Question: I am very beginner level and I try to do some data processing. I have data set from Stack Exchange Dump Set. I want to convert xml files to csv by using pyspark.
I did the following steps in Databricks notebook but I have table fool of nulls.
This is 'PostHistory.xml':
'''
<?xml version="1.0" encoding="UTF-8"?>
-<posthistory>
<row ContentLicense="CC BY-SA 3.0" Text="Basically, the title says it all: is there anything that definitely confirms that Svidrigailov actually committed murder in _Crime and Punishment?_ By anything, I mean either a nuanced passage I might have missed in the actual book, some sort of letter or manuscript by Dostoyevsky, or something else. " UserId="3" CreationDate="2017-01-18T17:20:34.290" RevisionGUID="29137b21-e2d7-45a0-acfb-7309871e8cab" PostId="1" PostHistoryTypeId="2" Id="1"/>
<row ContentLicense="CC BY-SA 3.0" Text="Is there anything that definitely confirms that Svidrigailov actually committed murder in "Crime and Punishment?"" UserId="3" CreationDate="2017-01-18T17:20:34.290" RevisionGUID="29137b21-e2d7-45a0-acfb-7309871e8cab" PostId="1" PostHistoryTypeId="1" Id="2"/>
<row ContentLicense="CC BY-SA 3.0" Text="<crime-and-punishment>" UserId="3" CreationDate="2017-01-18T17:20:34.290" RevisionGUID="29137b21-e2d7-45a0-acfb-7309871e8cab" PostId="1" PostHistoryTypeId="3" Id="3"/>
<row ContentLicense="CC BY-SA 3.0" Text="It's <URL> that Shakespeare had no part in publishing the text of his own plays - indeed, many of them were only published posthumously. I've read that a significant proportion of his plays came to press by way of actors in his company, hoping to earn a little extra money, stealing copies of his scripts and smuggling them out to publishers. I've also read that the only parts of the scripts published today which were actually written by Shakespeare are the *lines* - not the stage directions, nor the setting descriptions. Unfortunately, I don't have a reliable source for this claim. Is it true? **Do any of the stage directions in modern publications of Shakespeare plays originate from the man himself?**" UserId="17" CreationDate="2017-01-18T17:25:47.547" RevisionGUID="136be093-d66b-4d40-844f-57b73c71631a" PostId="2" PostHistoryTypeId="2" Id="4"/>
'''
I have this library installed on Databricks cluster : com.databricks:spark-xml_2.12:0.10.0
This is what I wrote:
'''
schema_posthistory = StructType([StructField("ContentLicense", StringType()), StructField("CreationDate", TimestampType()), StructField("Id", IntegerType()), StructField("PostHistoryTypeId", IntegerType()), StructField("PostId", IntegerType()), StructField("RevisionGUID", StringType()), StructField("Text", StringType()), StructField("UserId", IntegerType()), StructField("UserDisplayName", StringType()), StructField("Comment", StringType()) ])
PostHistoryDF = spark.read.format("com.databricks.spark.xml") .option("rowTag", "row") .option("charset", "UTF8") .schema(schema_posthistory) .option("treatEmptyValuesAsNulls", "true") .load("/FileStore/tables/PostHistory.xml")
'''
This gives me empty table..

In jupyter notebook I tried the following code and it worked for some of the other files, but for 'PostHistory.xml' I have errors. I think it reads some signs (*,_) as separate attributes. I tried to get read of it during creating DF but it seems it didn't work. Also during parsing it creates 7 columns instead of 10.
'''
def dict_fun(root):
root_attrib = root.attrib
for tab in root:
tab_dict = deepcopy(root_attrib)
attrib_dict = {}
attrib_dict.update(tab.attrib)
for key, value in attrib_dict.items():
attrib_dict.update({key:value})
tab_dict.update(attrib_dict)
yield tab_dict
for frame in ['Badges','Comments','PostHistory','PostLinks','Posts','Tags','Users','Votes']:
link = os.path.join("./LiteratureXML/" + frame)
linkcsv = os.path.join("./LiteratureCSV/" + frame)
tree = et.parse(link + '.xml')
root = tree.getroot()
tab_list = list(dict_fun(root))
df = spark.createDataFrame(tab_list)
df = df.replace("\n", " ")
df = df.replace("\r", " ")
df = df.replace("[^a-zA-Z0-9]", " ")
df.write.csv(linkcsv + ".csv", sep="|")
df = spark.read.csv(linkcsv + ".csv", sep="|")
schema_posthistory = StructType([StructField("ContentLicense", StringType()), StructField("CreationDate", TimestampType()), StructField("Id", IntegerType()), StructField("PostHistoryTypeId", IntegerType()), StructField("PostId", IntegerType()), StructField("RevisionGUID", StringType()), StructField("Text", StringType()), StructField("UserId", IntegerType()), StructField("UserDisplayName", StringType()), StructField("Comment", StringType()) ])
PostHistory_df = spark.read.format("csv") .schema(schema_posthistory) .option("timestampFormat", "yyyy/MM/dd HH:mm:ss") .option("header", "false") .option("sep", "|") .load("LiteratureCSV/PostHistory.csv")
'''
I am out of ideas how to fix it, can anyone please let me know what I'm doing wrong?
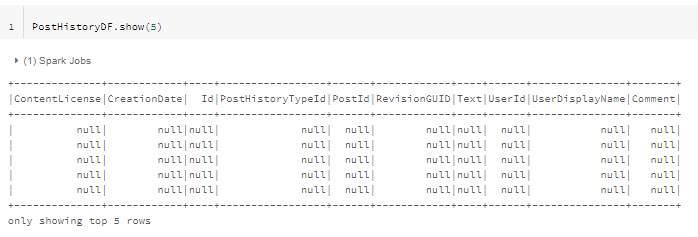
Answer: There are couple of issues that I see in your code based on how you are trying to read a xml file.
1. There are double quotes in the values for the second record in text attribute as "Crime and Punishment?" you will have to remove this double quotes from here and replace that with single quote for the below code to work.
2. There is lessthan(<) sign in the value of the attribute Text for the third record as <crime-and-punishment>. you will have to remove that < and > signs/symbol also and then the below code would run perfectly for you.
First of all your xml data do not contains attributes 'UserDisplayName' and 'Comment' based on the sample xml data that you have posted in the question.
Other thing is that in the explicit schema that you are providing to read the xml file trying appending '_'(underscore) in front of all column names. After doing this you will be able to see the data in the dataframe. you will have to remove '_' from all the column header after you read the xml file by applying some transformations which I will show in below code.
Third you can also read the xml file without specifying the schema and you should get the same output with '_' in the column headers.
'''
#explicit schema with _ in column names
from pyspark.sql.types import *
schema_posthistory = StructType([StructField("_ContentLicense",StringType()), StructField("_CreationDate", TimestampType()), StructField("_Id", LongType()), StructField("_PostHistoryTypeId", LongType()), StructField("_PostId", LongType()), StructField("_RevisionGUID", StringType()), StructField("_Text", StringType()), StructField("_UserId", LongType())
#reading the xml file ])
PostHistoryDF = spark.read.format("com.databricks.spark.xml") .option("rowTag", "row") .option("charset", "UTF8") .option("treatEmptyValuesAsNulls", "true") .schema(schema_posthistory) .load("/FileStore/tables/PostHistory.xml")
#renaming all columns to remove _
from pyspark.sql.functions import *
renamed_df = PostHistoryDF.select([col(colnames).alias(colnames.replace('_', '')) for colnames in PostHistoryDF.columns])
renamed_df.show()
'''
You can also read the xml file without specifying the schema explicitly. but for that also you will have to rename the columns to remove '_' from the column names.
'''
PostHistoryDF = spark.read.format("com.databricks.spark.xml") .option("rowTag", "row") .option("charset", "UTF8") .option("treatEmptyValuesAsNulls", "true") .load("/FileStore/tables/PostHistory.xml")
#same stuff to rename the columns to remove _
from pyspark.sql.functions import *
renamed_df = PostHistoryDF.select([col(colnames).alias(colnames.replace('_', '')) for colnames in PostHistoryDF.columns])
renamed_df.show()
'''